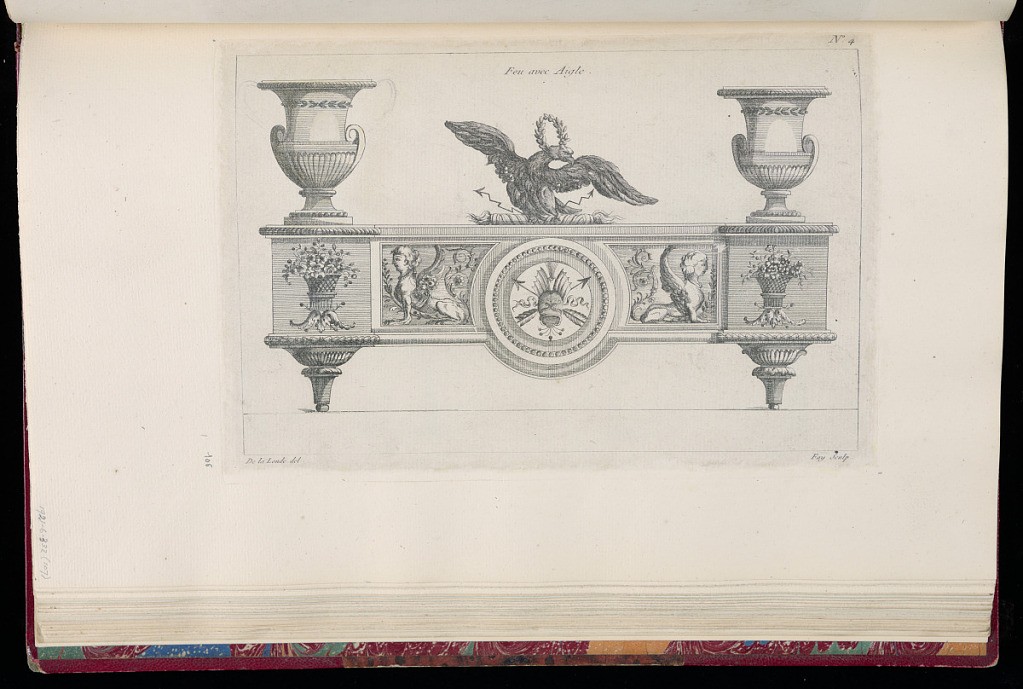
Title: Design for an Andiron
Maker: Richard de Lalonde, French, active 1780–96
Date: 1780-1789
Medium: Etching on off-white laid paper
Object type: Print
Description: Elevation of an andiron decorated with ornament motifs including urns, bouquets with flowers, gadrooning, lancet leaf, sphynxes, trophy, bead course, and an eagle at center with a wreath in its beak and lightening bolts at its feet. The plate is signed and numbered.